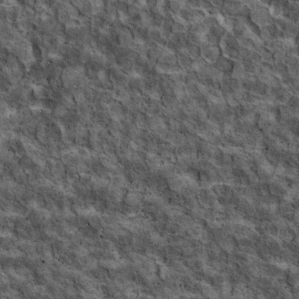
Label: non_frost